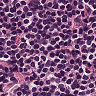
Metastatic tissue present: no